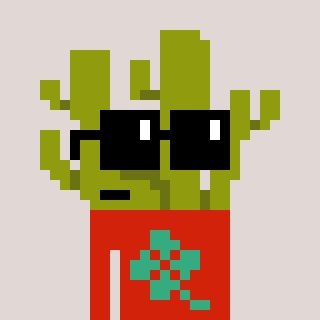
a pixel art character with square black sunglasses, a cactus-shaped head and a red-colored body on a warm background